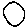
Label: circle